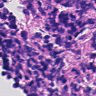
Metastatic tissue present: no